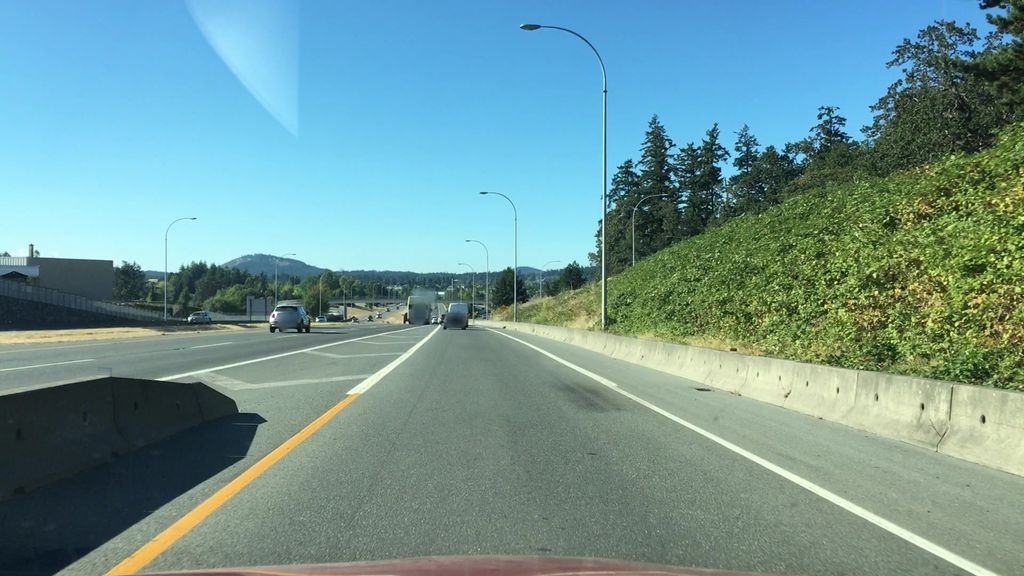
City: victoria